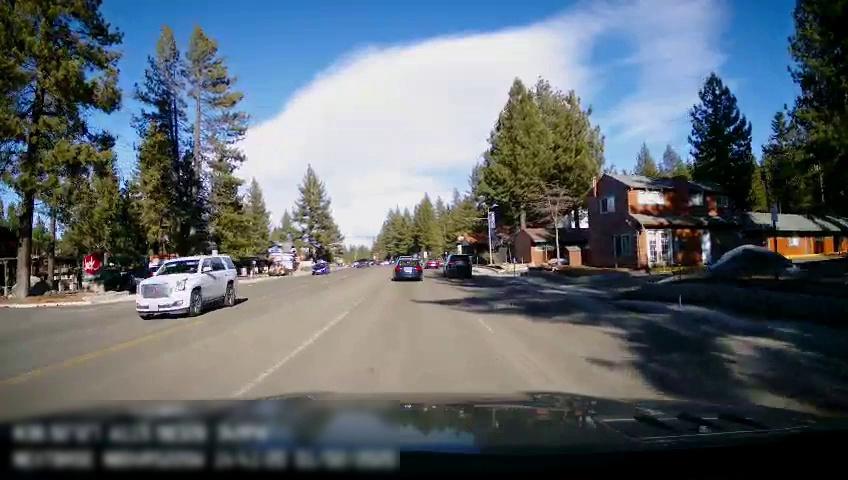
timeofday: Day
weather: Sunny
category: Drivable Space
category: Vehicles | Car
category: Vehicles | SUV
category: Vehicles | Car
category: Vehicles | SUV
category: Vehicles | SUV
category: Lanes | Opposite Lane
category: Lanes | Current Lane
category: Lanes | Current Lane